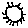
Label: sun